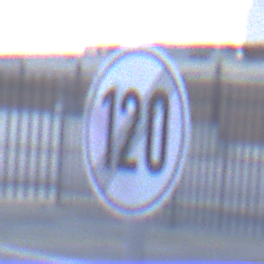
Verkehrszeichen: EndeGeschwindigkeit120
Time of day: SunriseSunset
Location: Outdoor (Suburban)
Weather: PartlyCloudy
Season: NotSpecified
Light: Natural